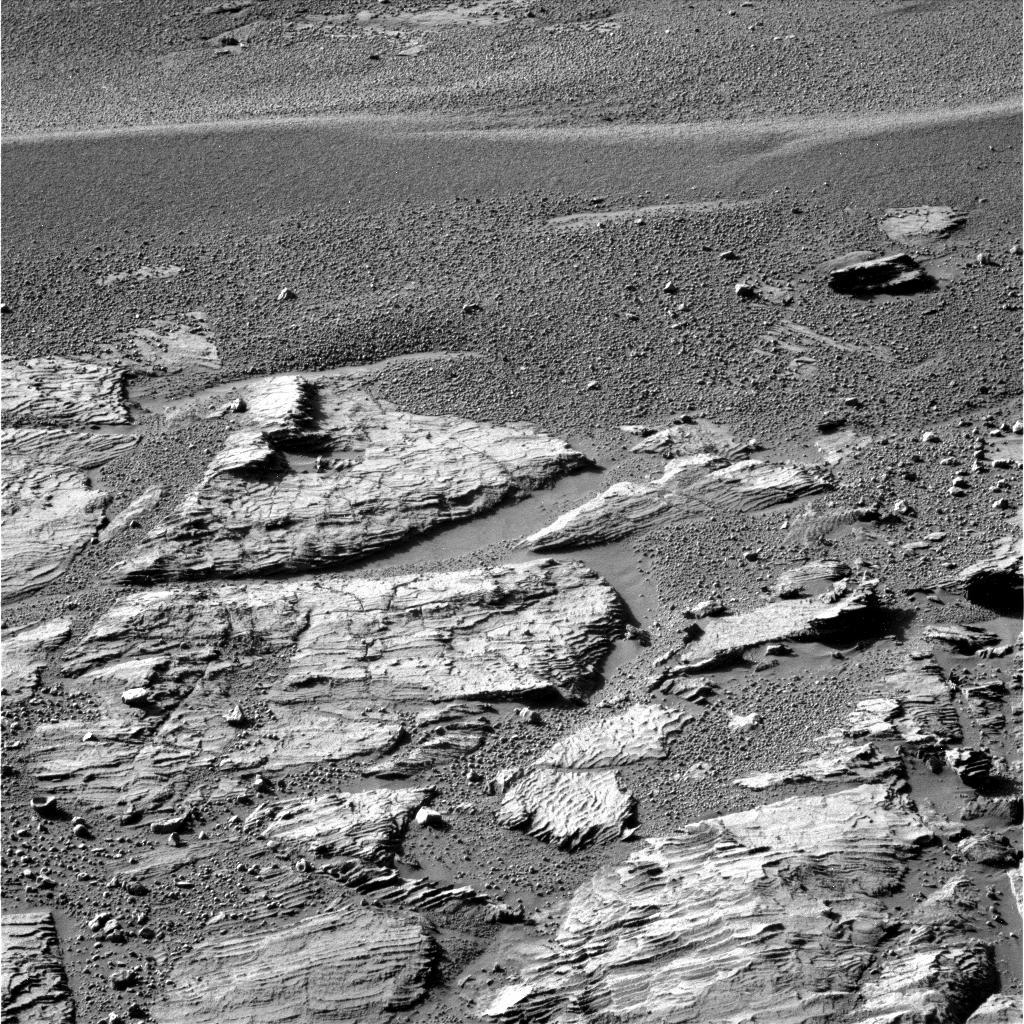
Terrain classes present: Bedrock, Gravel / Sand / Soil, Shadow